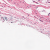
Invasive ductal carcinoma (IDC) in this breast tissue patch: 0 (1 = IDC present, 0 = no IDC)